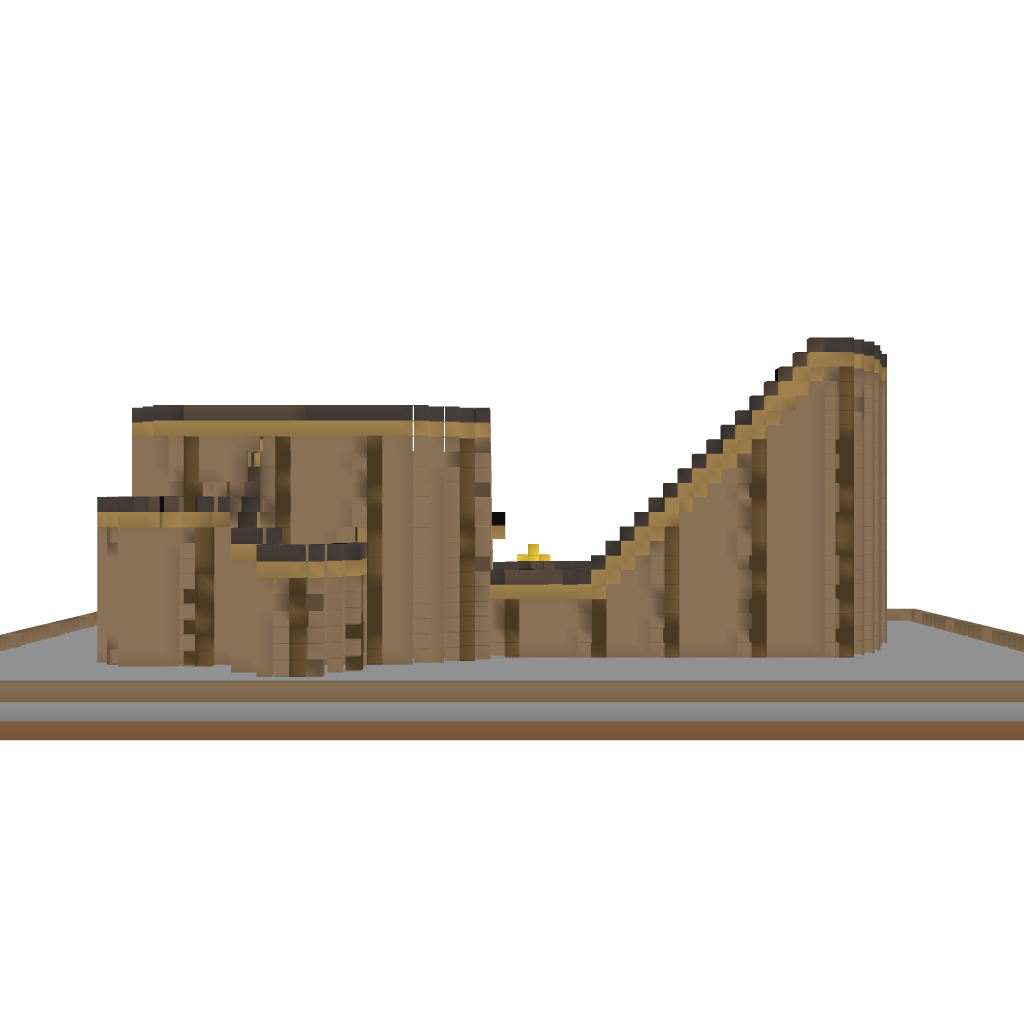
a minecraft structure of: rollercoaster